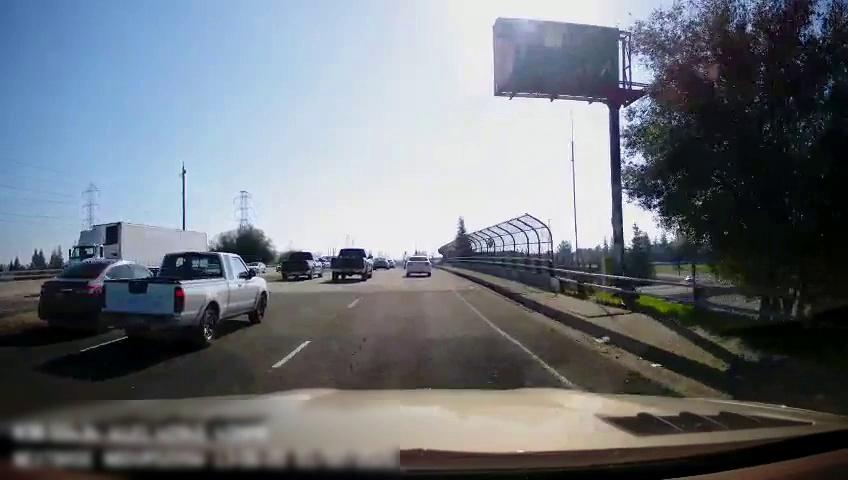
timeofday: Day
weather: Sunny
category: Drivable Space
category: Drivable Space
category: Vehicles | Other LV
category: Vehicles | Truck
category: Vehicles | Car
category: Vehicles | Car
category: Vehicles | Truck
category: Vehicles | Truck
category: Vehicles | Car
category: Vehicles | Car
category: Lanes | Current Lane
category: Lanes | Current Lane
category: Lanes | Alternate Lane
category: Lanes | Alternate Lane
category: Traffic | Signs